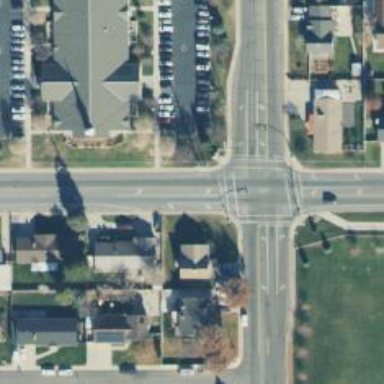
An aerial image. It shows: Marked road crossing.